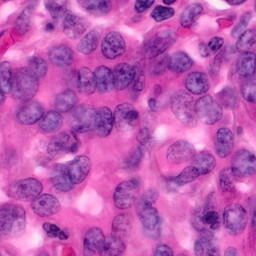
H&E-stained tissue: Pancreatic